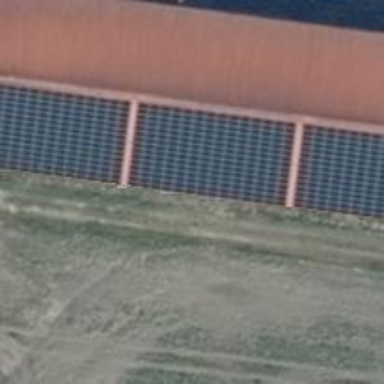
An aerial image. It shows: Solar-powered generator using photovoltaic technology. This small installation generates electricity through solar photovoltaic panels.